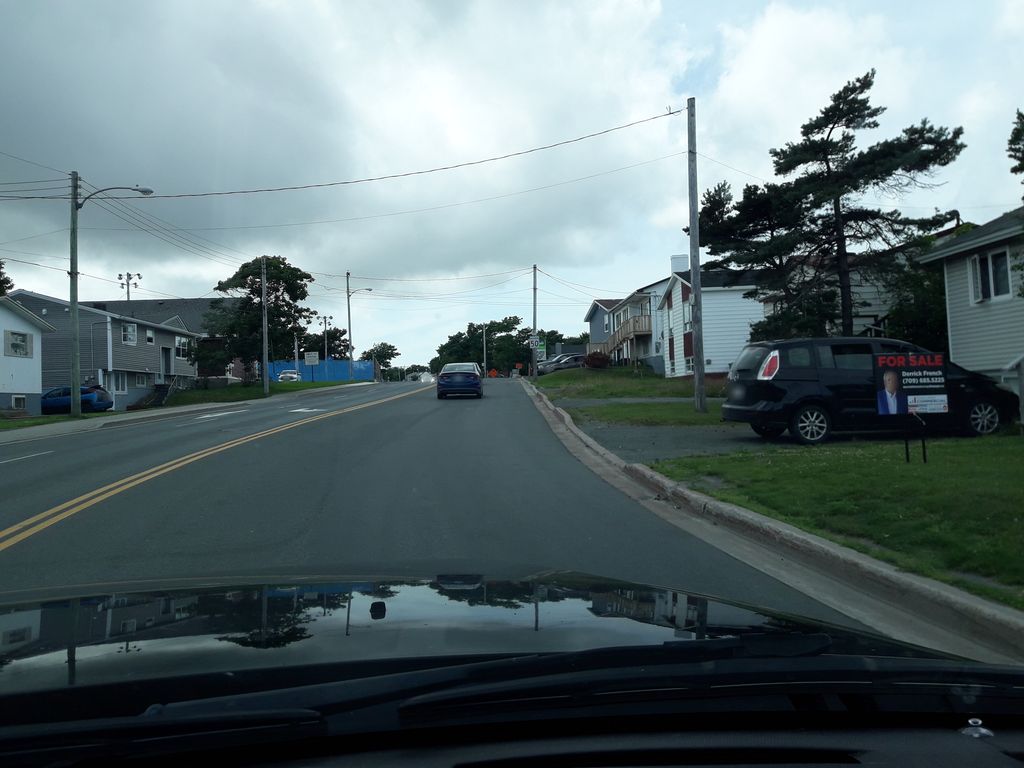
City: st_johns